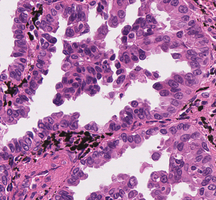
Tumor epithelial tissue: yes
Tumor-associated stroma tissue: yes
Normal tissue: no